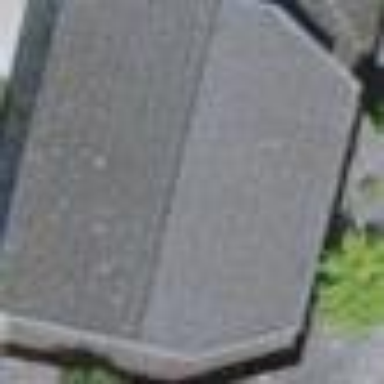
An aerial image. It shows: Garage building.